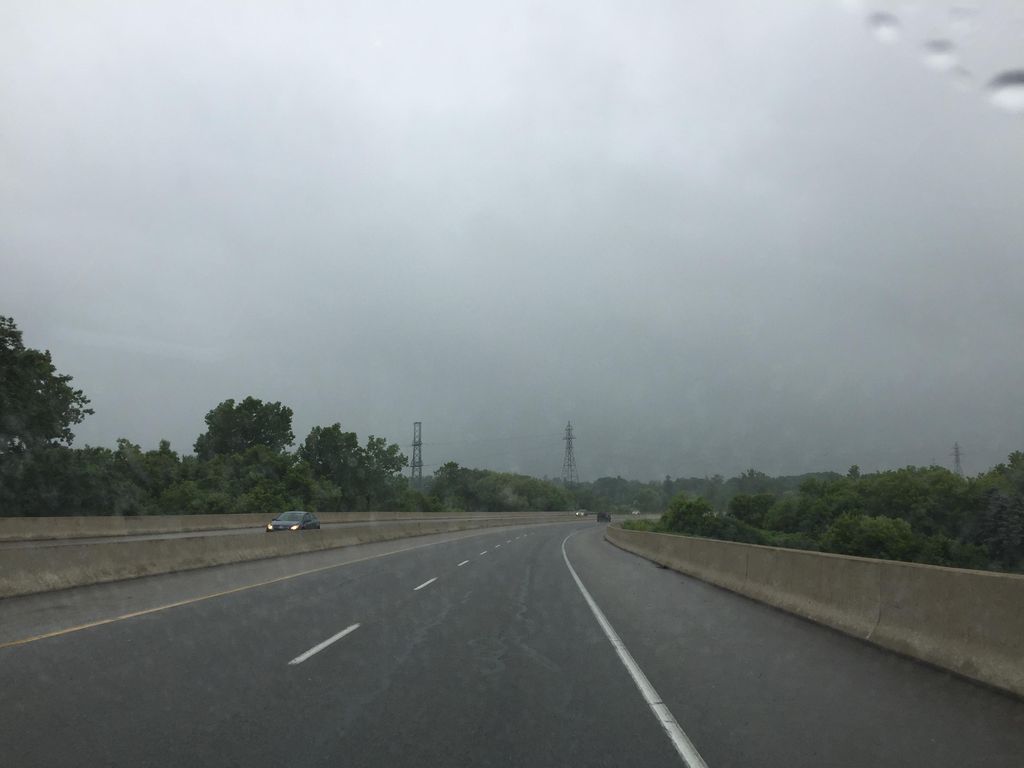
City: kitchener-waterloo